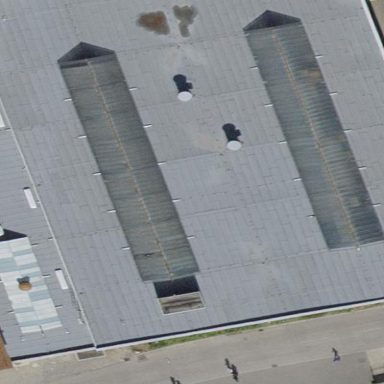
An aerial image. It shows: Commercial building.